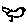
Label: bird